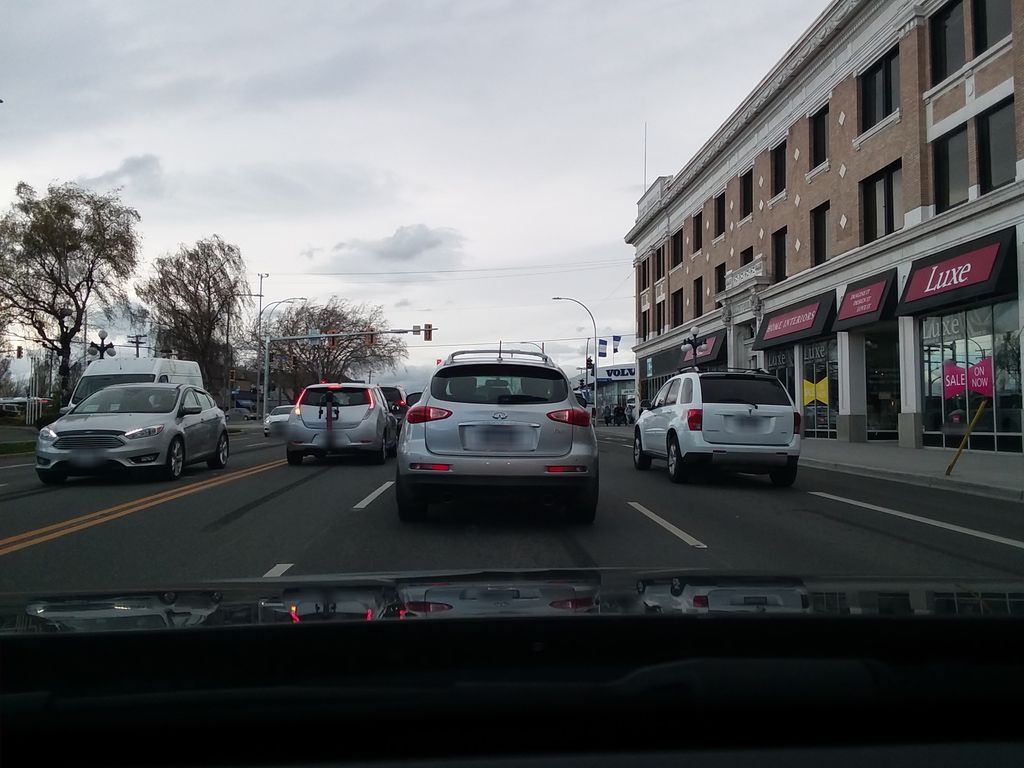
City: victoria